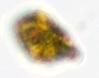
Label: Akashiwo